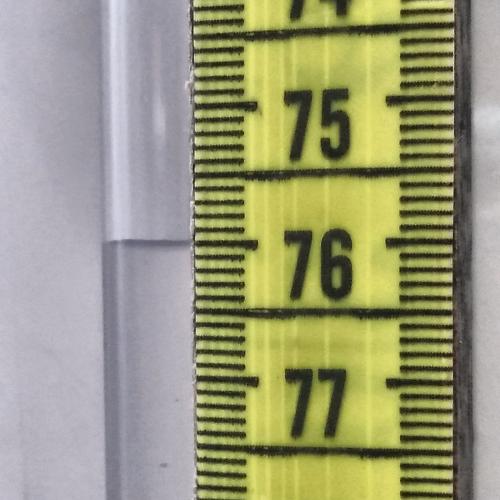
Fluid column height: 76.0 cm